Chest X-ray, AP view. Patient: 29 years old, sex F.
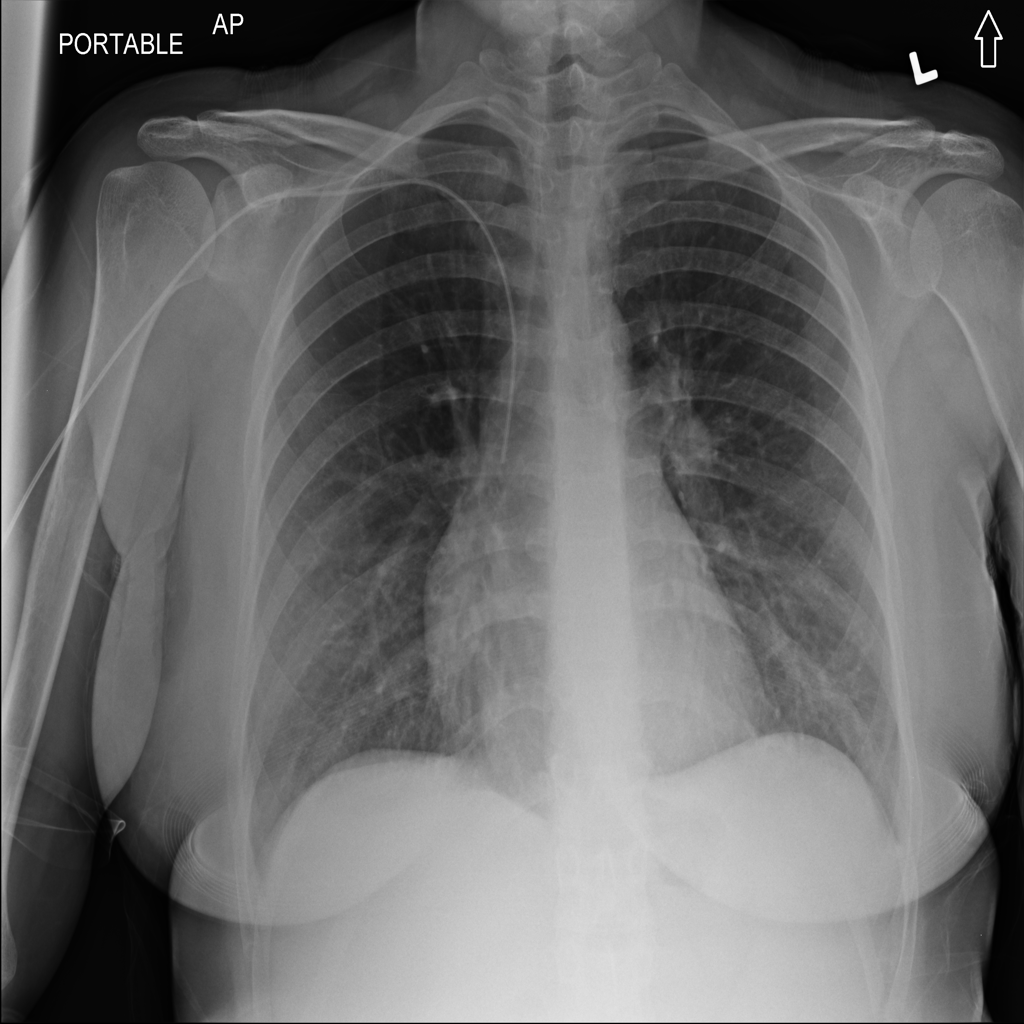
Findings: No Finding